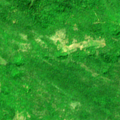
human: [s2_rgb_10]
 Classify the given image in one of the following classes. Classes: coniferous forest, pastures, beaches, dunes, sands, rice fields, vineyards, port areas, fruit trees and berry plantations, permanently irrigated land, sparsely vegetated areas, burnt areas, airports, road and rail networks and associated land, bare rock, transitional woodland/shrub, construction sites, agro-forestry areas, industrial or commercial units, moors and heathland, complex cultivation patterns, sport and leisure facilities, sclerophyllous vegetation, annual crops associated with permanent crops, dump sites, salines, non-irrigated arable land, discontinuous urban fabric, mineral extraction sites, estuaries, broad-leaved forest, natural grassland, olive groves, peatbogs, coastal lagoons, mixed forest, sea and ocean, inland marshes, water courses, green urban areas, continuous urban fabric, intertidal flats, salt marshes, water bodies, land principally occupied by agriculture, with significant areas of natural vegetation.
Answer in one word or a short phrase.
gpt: broad-leaved forest, transitional woodland/shrub